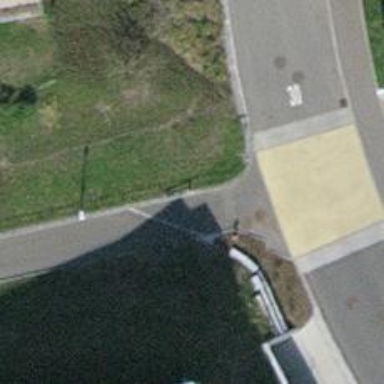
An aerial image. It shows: Cycle barrier.